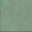
Piece: xx